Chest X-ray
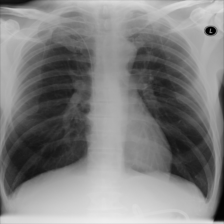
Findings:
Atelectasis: negative
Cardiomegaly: negative
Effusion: negative
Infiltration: negative
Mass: negative
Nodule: negative
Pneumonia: negative
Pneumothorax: negative
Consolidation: negative
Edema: negative
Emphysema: negative
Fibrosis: negative
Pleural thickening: negative
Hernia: negative